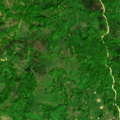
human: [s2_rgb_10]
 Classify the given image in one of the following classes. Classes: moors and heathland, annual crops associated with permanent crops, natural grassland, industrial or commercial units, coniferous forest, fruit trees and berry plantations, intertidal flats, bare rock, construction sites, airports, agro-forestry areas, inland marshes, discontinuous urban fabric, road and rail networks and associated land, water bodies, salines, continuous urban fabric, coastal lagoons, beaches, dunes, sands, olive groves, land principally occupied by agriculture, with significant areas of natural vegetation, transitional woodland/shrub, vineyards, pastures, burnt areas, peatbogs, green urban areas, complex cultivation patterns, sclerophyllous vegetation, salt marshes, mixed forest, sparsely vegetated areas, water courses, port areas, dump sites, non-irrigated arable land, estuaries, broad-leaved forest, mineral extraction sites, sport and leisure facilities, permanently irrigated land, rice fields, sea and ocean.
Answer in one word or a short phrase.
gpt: broad-leaved forest, transitional woodland/shrub